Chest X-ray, PA view. Patient: 56 years old, sex M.
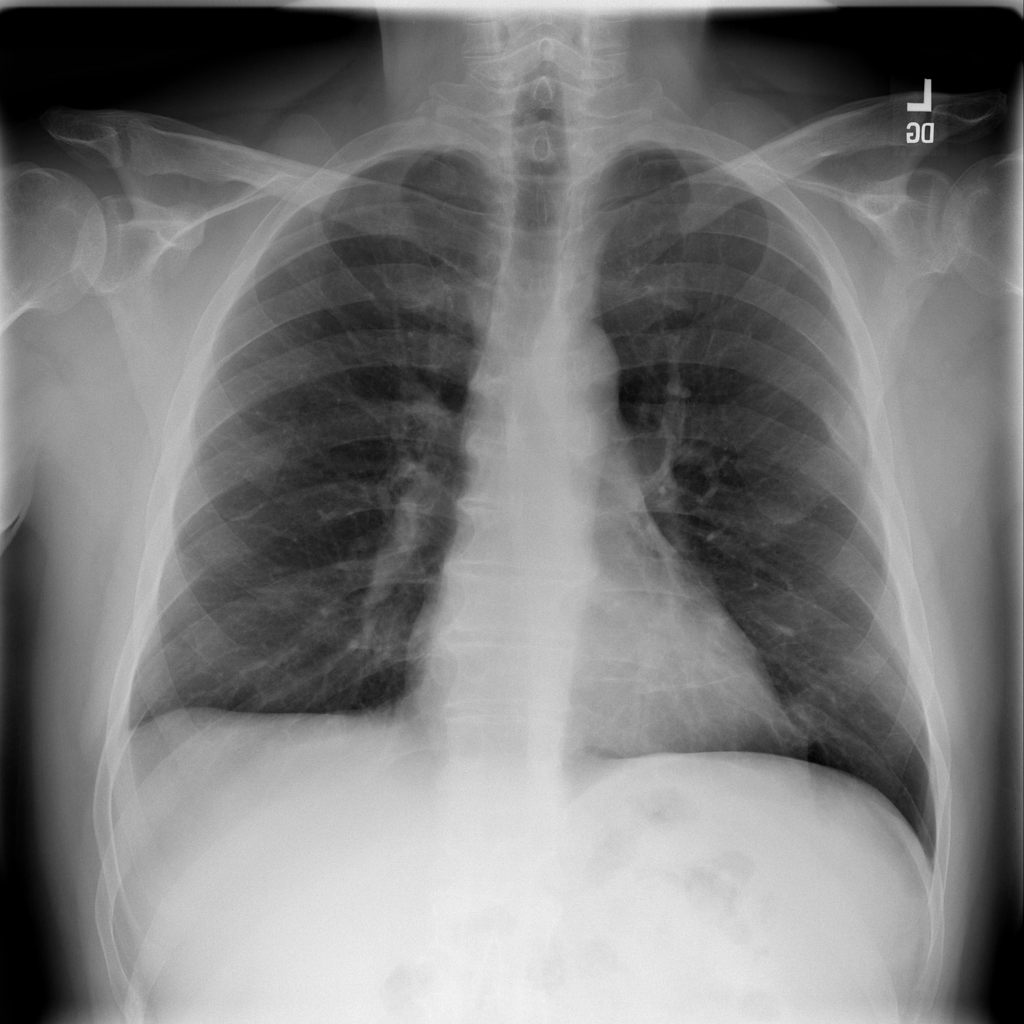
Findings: Effusion